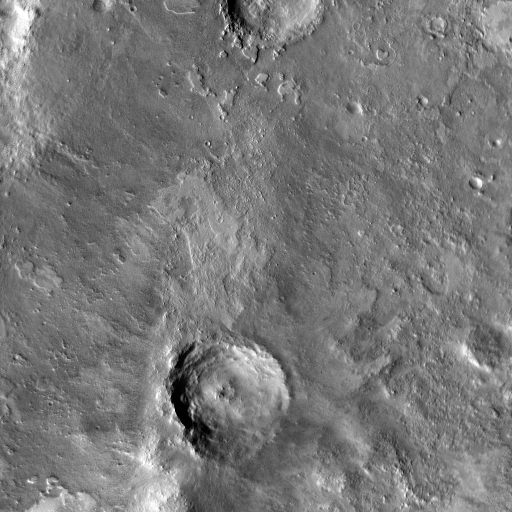
Crater classes present: Background, Other